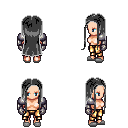
a pixel art fantasy rpg character, female body template, human, light skin, steel arm armor, gold greaves, gray extra-long hairstyle, metal gloves, white slippers, four views (front, back, left, right), 2x2 character sprite sheet, small pixel art, hard edges, no anti-aliasing